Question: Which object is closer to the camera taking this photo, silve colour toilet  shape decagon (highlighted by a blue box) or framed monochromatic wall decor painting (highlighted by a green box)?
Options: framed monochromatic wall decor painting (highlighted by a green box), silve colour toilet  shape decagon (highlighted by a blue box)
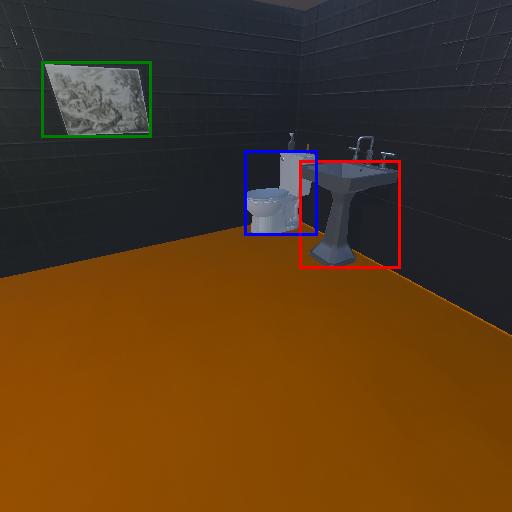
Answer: framed monochromatic wall decor painting (highlighted by a green box)